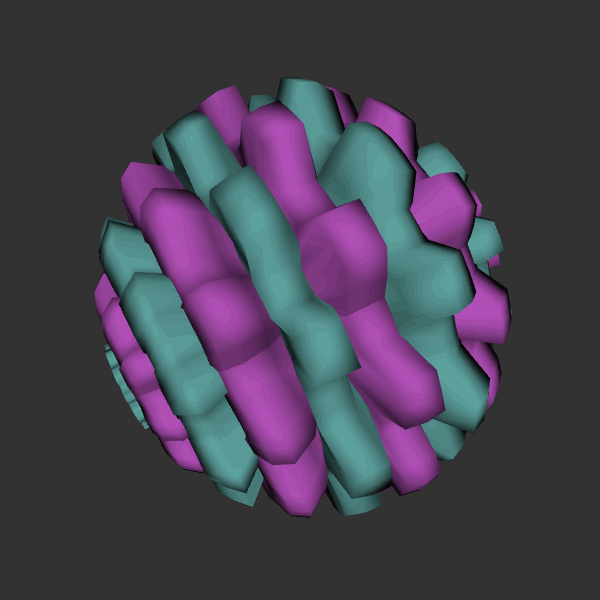
Background: dark